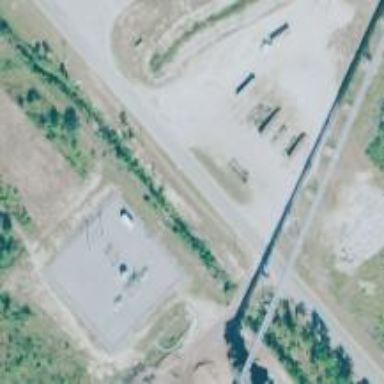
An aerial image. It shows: Industrial power substation enclosed by fence.